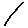
Label: line